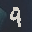
Label: 9